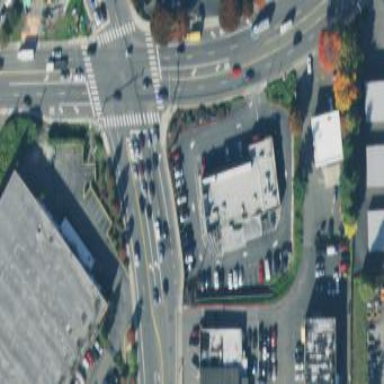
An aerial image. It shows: Retail area.